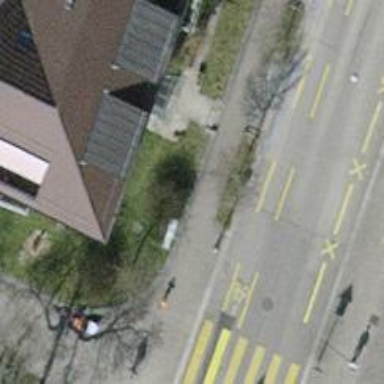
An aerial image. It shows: Bicycle repair station is available.